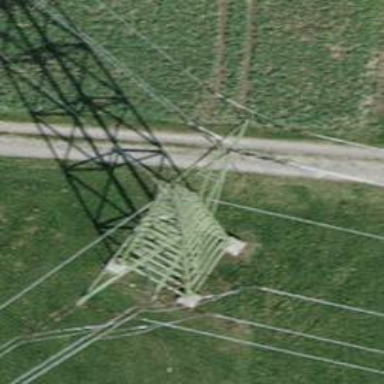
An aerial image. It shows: Towering power structure.